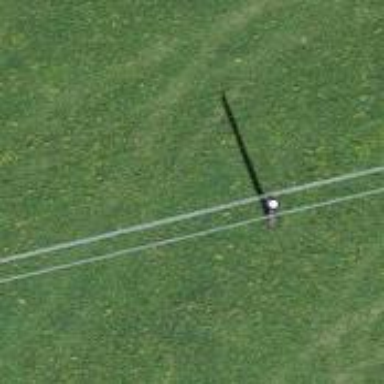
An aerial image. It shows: Power pole.